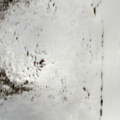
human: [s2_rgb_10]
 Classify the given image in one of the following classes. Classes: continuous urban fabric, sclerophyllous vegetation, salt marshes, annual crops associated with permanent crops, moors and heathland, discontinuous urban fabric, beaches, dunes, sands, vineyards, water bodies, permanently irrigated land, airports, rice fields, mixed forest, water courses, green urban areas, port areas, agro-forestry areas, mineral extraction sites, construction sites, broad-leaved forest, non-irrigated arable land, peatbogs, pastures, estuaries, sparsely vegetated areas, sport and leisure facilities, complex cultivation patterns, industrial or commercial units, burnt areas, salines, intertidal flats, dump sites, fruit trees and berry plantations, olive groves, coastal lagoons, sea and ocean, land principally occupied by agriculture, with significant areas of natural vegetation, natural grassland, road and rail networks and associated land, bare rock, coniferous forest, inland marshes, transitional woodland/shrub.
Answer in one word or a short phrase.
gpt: broad-leaved forest, coniferous forest, bare rock